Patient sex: F
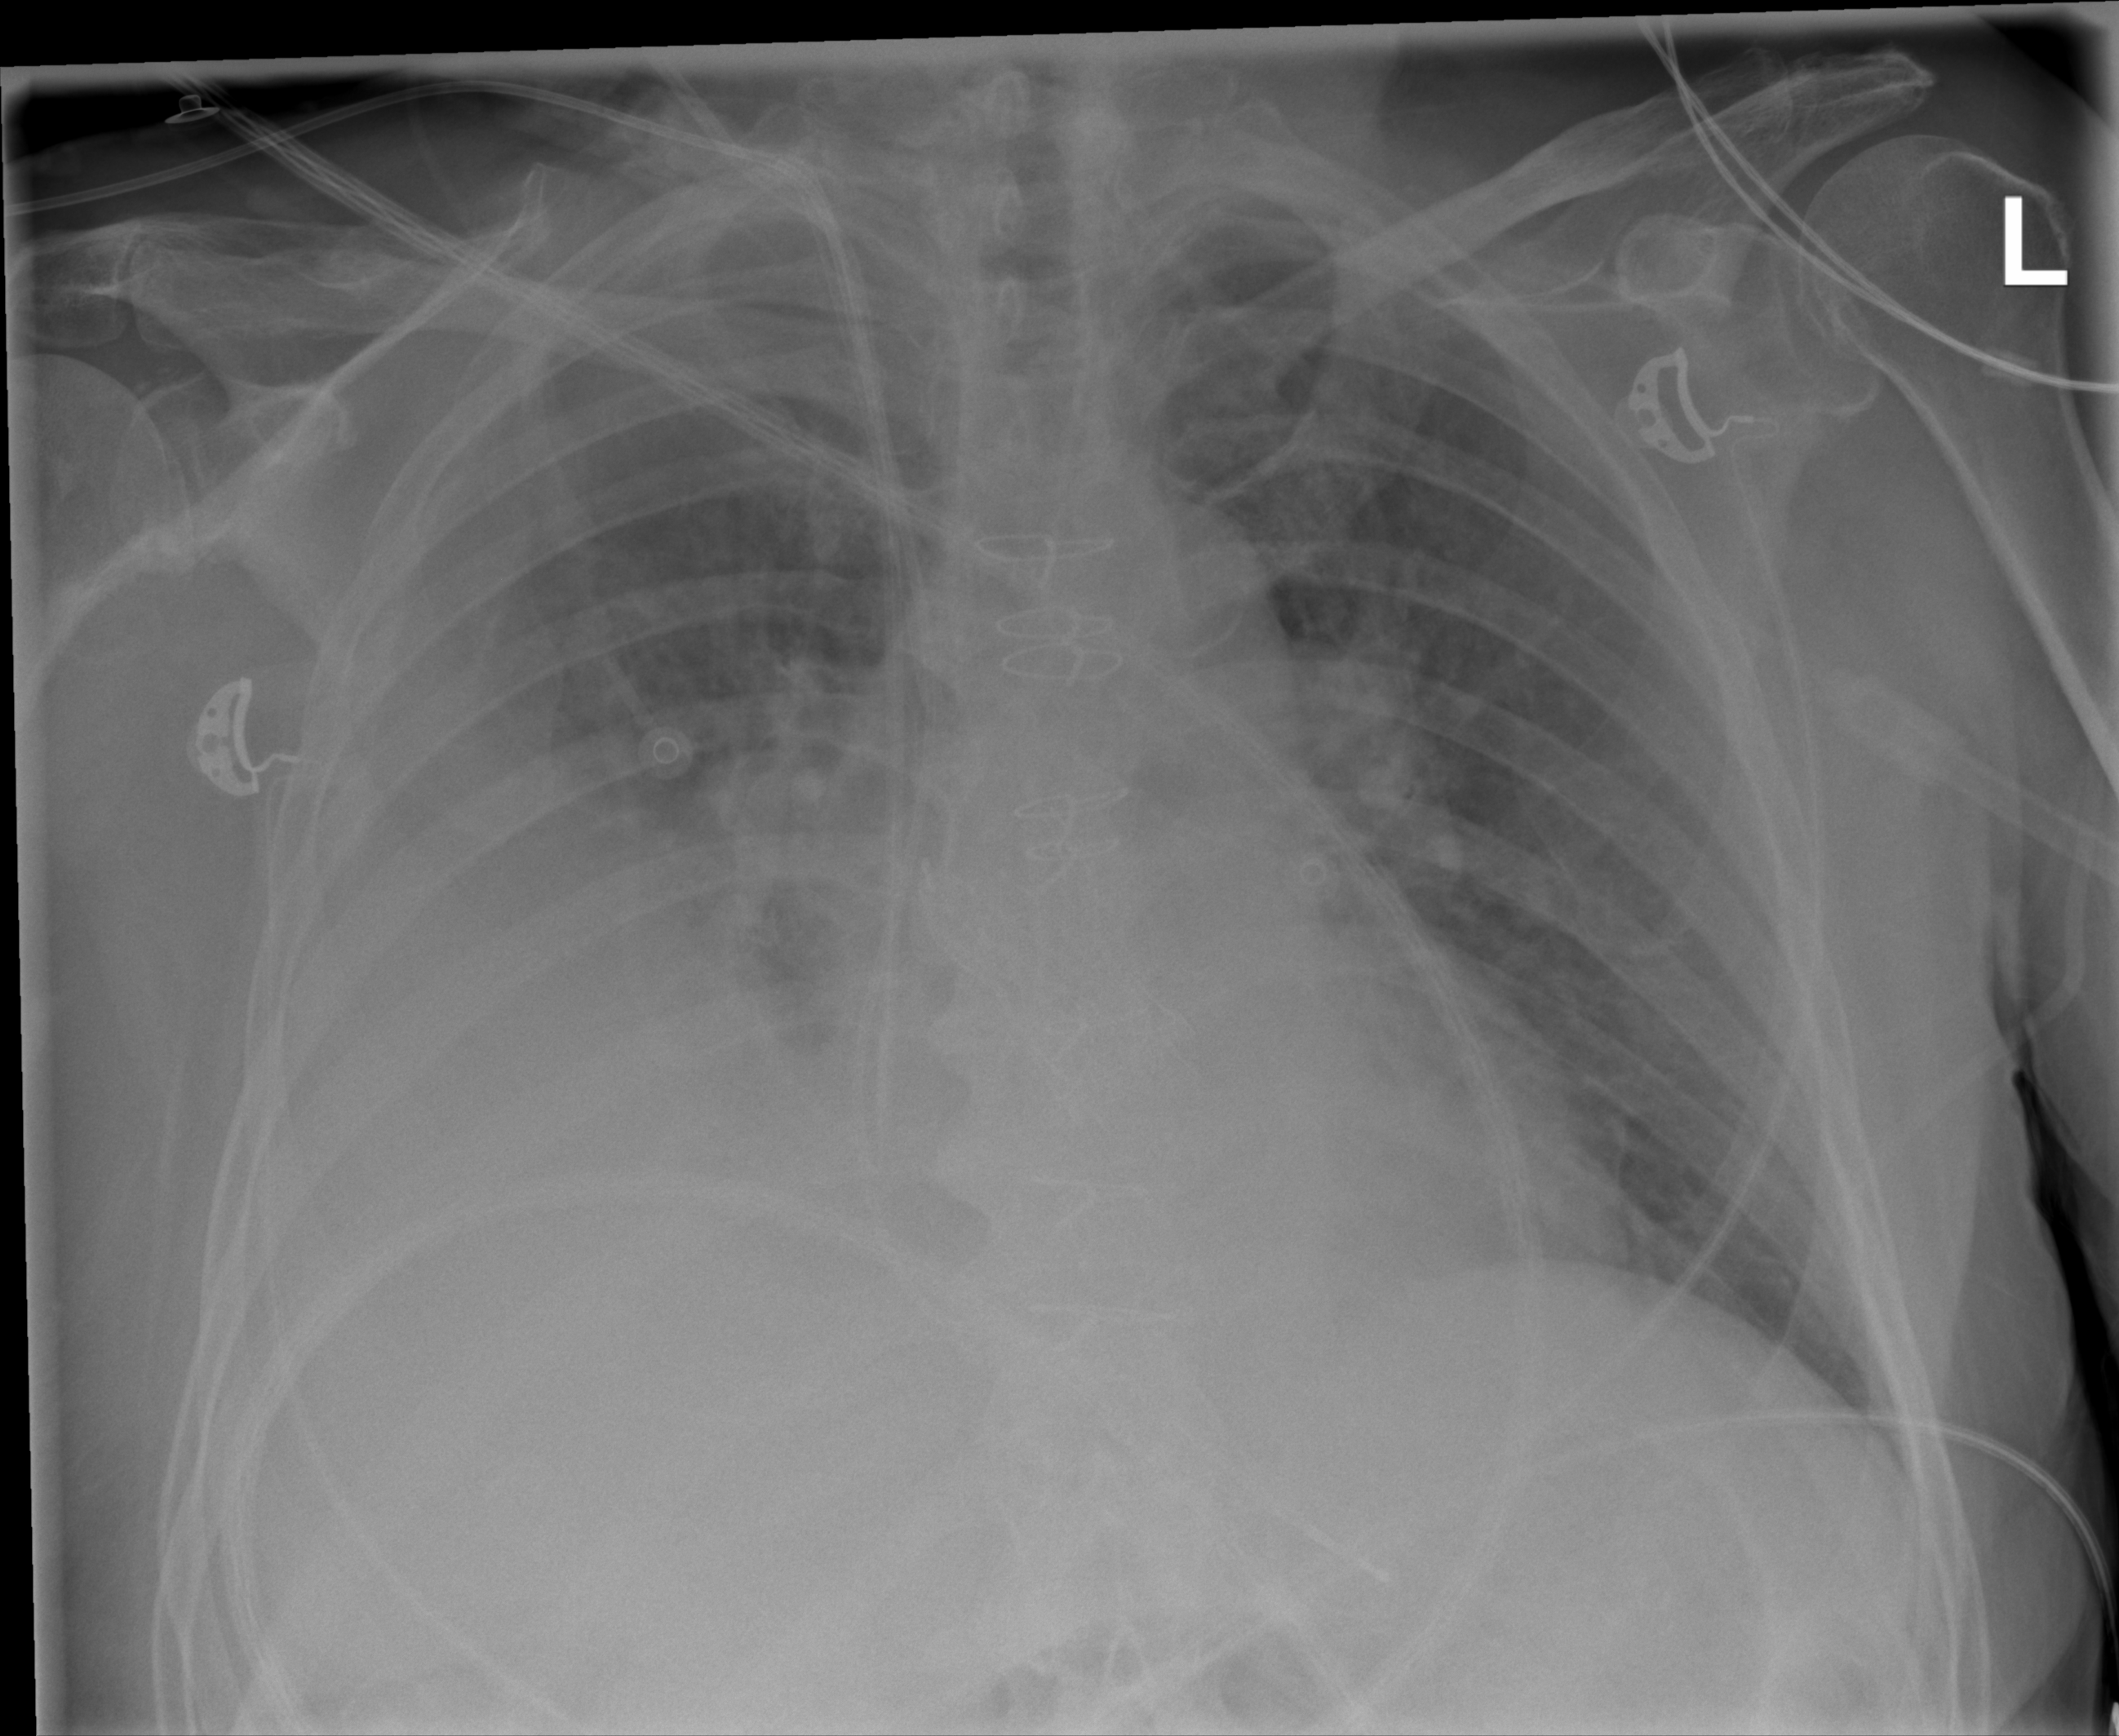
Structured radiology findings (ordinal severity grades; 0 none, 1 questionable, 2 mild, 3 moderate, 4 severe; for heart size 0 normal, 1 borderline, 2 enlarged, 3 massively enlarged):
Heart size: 1
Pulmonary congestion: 0
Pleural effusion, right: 3
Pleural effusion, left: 0
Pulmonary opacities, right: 1
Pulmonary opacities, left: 0
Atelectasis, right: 3
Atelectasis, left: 0